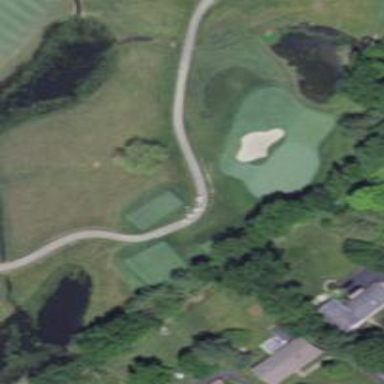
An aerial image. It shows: Path for golf carts.